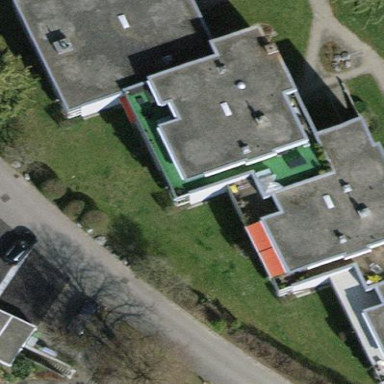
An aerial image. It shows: Terrace building.